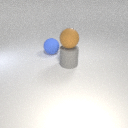
large gray rubber cylinder to the right of large blue rubber sphere